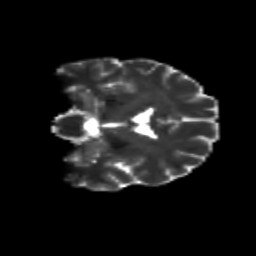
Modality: T2w
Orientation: coronal
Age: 33
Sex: male
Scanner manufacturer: siemens
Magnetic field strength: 3 T
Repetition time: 8.6 s
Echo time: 0.095 s